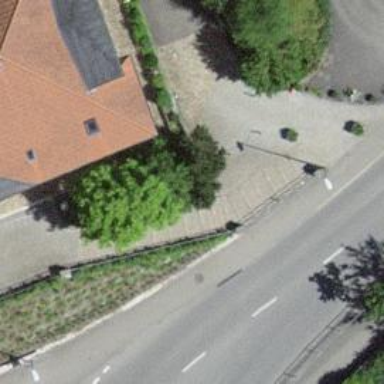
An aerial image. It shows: Road with steps.